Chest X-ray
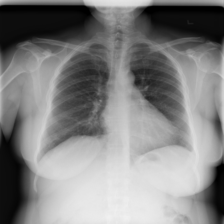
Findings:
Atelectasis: negative
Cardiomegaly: negative
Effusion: negative
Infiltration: negative
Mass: negative
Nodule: negative
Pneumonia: negative
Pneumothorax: negative
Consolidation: negative
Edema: negative
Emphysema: negative
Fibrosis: negative
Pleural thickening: negative
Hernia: negative